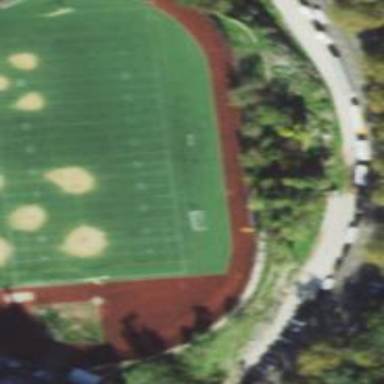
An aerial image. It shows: Grass pitch designated for American football.